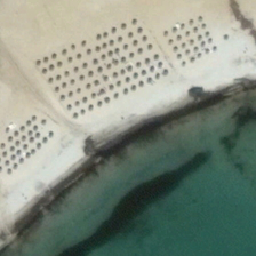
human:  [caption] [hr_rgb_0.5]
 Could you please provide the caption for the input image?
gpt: The green sea sits orderly on the yellow beach.

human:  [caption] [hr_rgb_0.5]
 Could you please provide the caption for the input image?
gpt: The waves of the sun are heading towards the golden beach.

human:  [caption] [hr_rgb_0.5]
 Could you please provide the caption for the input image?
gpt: the dark green trees besides the golden beach .

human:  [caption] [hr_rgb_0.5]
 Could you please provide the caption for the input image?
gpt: Green oceans line up on yellow sand beaches.

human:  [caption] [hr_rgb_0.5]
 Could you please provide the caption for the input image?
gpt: The waves of the sun are galloping towards the golden beach.